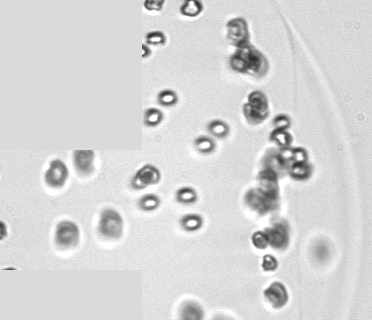
Label: Phaeocystis